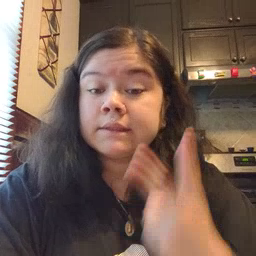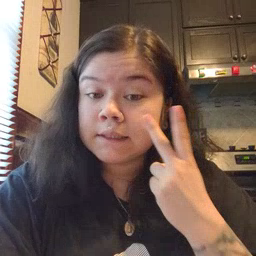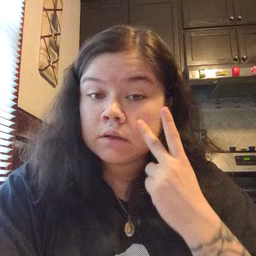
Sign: see